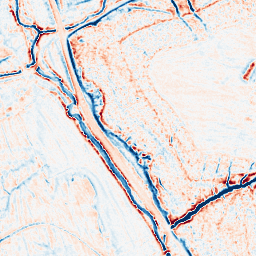
Category: edge_preserving
Decomposition family: anisotropic_diffusion
Decomposition parameters: iterations: 20
kappa: 50
gamma: 0.1
Upsampling method: bilinear
Upsampling parameters: scale: 2
Upsampling scale: 2